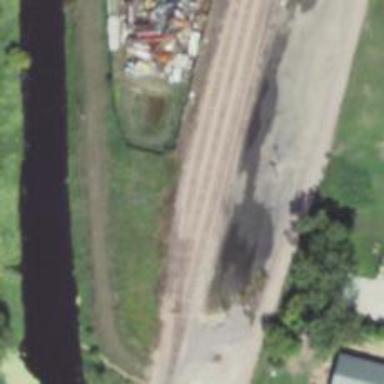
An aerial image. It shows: Railway siding for service.